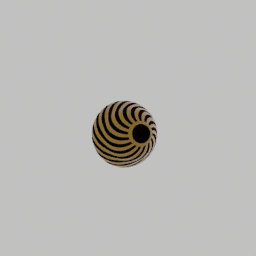
Label: decoration